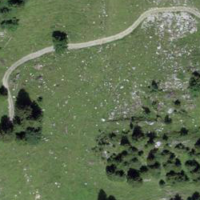
EUNIS habitat code: 23
Species observed at this site:
Sambucus racemosa
Vincetoxicum hirundinaria
Laburnum alpinum
Rosa pendulina